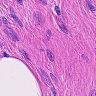
Metastatic tissue present: no